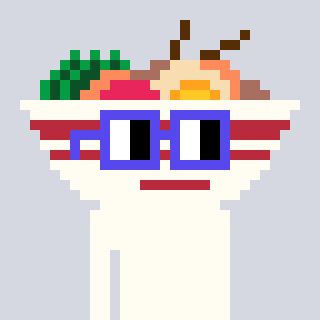
a pixel art character with square blue glasses, a noodles-shaped head and a grayscale-colored body on a cool background